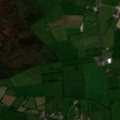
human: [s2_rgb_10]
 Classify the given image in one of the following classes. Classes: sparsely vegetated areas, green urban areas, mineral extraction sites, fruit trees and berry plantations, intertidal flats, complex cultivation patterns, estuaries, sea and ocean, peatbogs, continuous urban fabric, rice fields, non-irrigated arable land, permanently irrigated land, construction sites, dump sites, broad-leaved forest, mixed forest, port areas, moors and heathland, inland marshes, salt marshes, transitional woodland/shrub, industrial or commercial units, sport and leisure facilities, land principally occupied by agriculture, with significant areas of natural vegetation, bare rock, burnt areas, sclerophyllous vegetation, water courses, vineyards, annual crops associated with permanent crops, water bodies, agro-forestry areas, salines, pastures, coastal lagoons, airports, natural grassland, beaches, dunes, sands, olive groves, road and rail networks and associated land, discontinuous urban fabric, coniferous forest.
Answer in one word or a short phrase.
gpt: non-irrigated arable land, pastures, coniferous forest, peatbogs